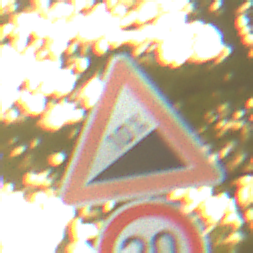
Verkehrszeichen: Steigung10
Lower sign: Geschwindigkeit30
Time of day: SunriseSunset
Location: Outdoor (RoadRail)
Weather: Clear
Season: NotSpecified
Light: Natural